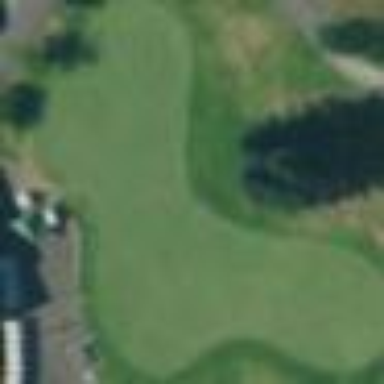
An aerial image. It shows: Picturesque green golfing area with grass land use.